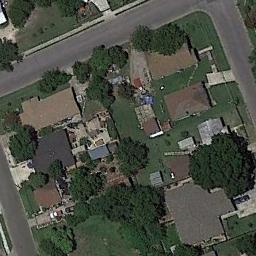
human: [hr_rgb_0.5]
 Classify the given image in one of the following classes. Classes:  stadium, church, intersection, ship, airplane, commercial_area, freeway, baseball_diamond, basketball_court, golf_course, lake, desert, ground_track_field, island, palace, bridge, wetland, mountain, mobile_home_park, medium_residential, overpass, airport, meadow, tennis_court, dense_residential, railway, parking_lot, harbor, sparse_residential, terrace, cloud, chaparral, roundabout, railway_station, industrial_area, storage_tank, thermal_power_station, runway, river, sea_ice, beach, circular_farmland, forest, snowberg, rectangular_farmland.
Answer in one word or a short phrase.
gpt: medium_residential